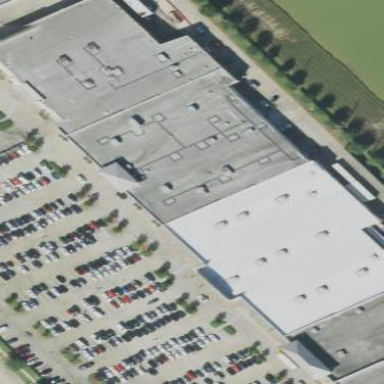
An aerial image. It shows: Retail building.